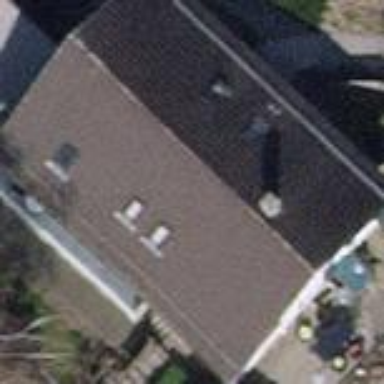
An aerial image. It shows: Simple house.